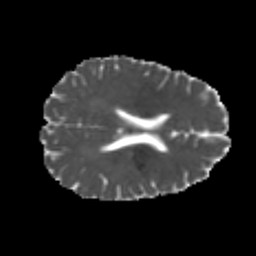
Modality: MD
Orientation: axial
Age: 26
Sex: male
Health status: healthy
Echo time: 0.074 s